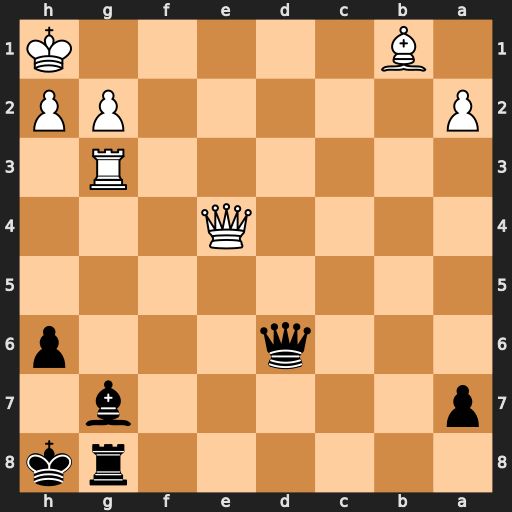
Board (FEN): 6rk/p5b1/3q3p/8/4Q3/6R1/P5PP/1B5K
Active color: b
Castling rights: -
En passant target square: -
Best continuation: Qd1+ Qe1 Qxe1#